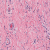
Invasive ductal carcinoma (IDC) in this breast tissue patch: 0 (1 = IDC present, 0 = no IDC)